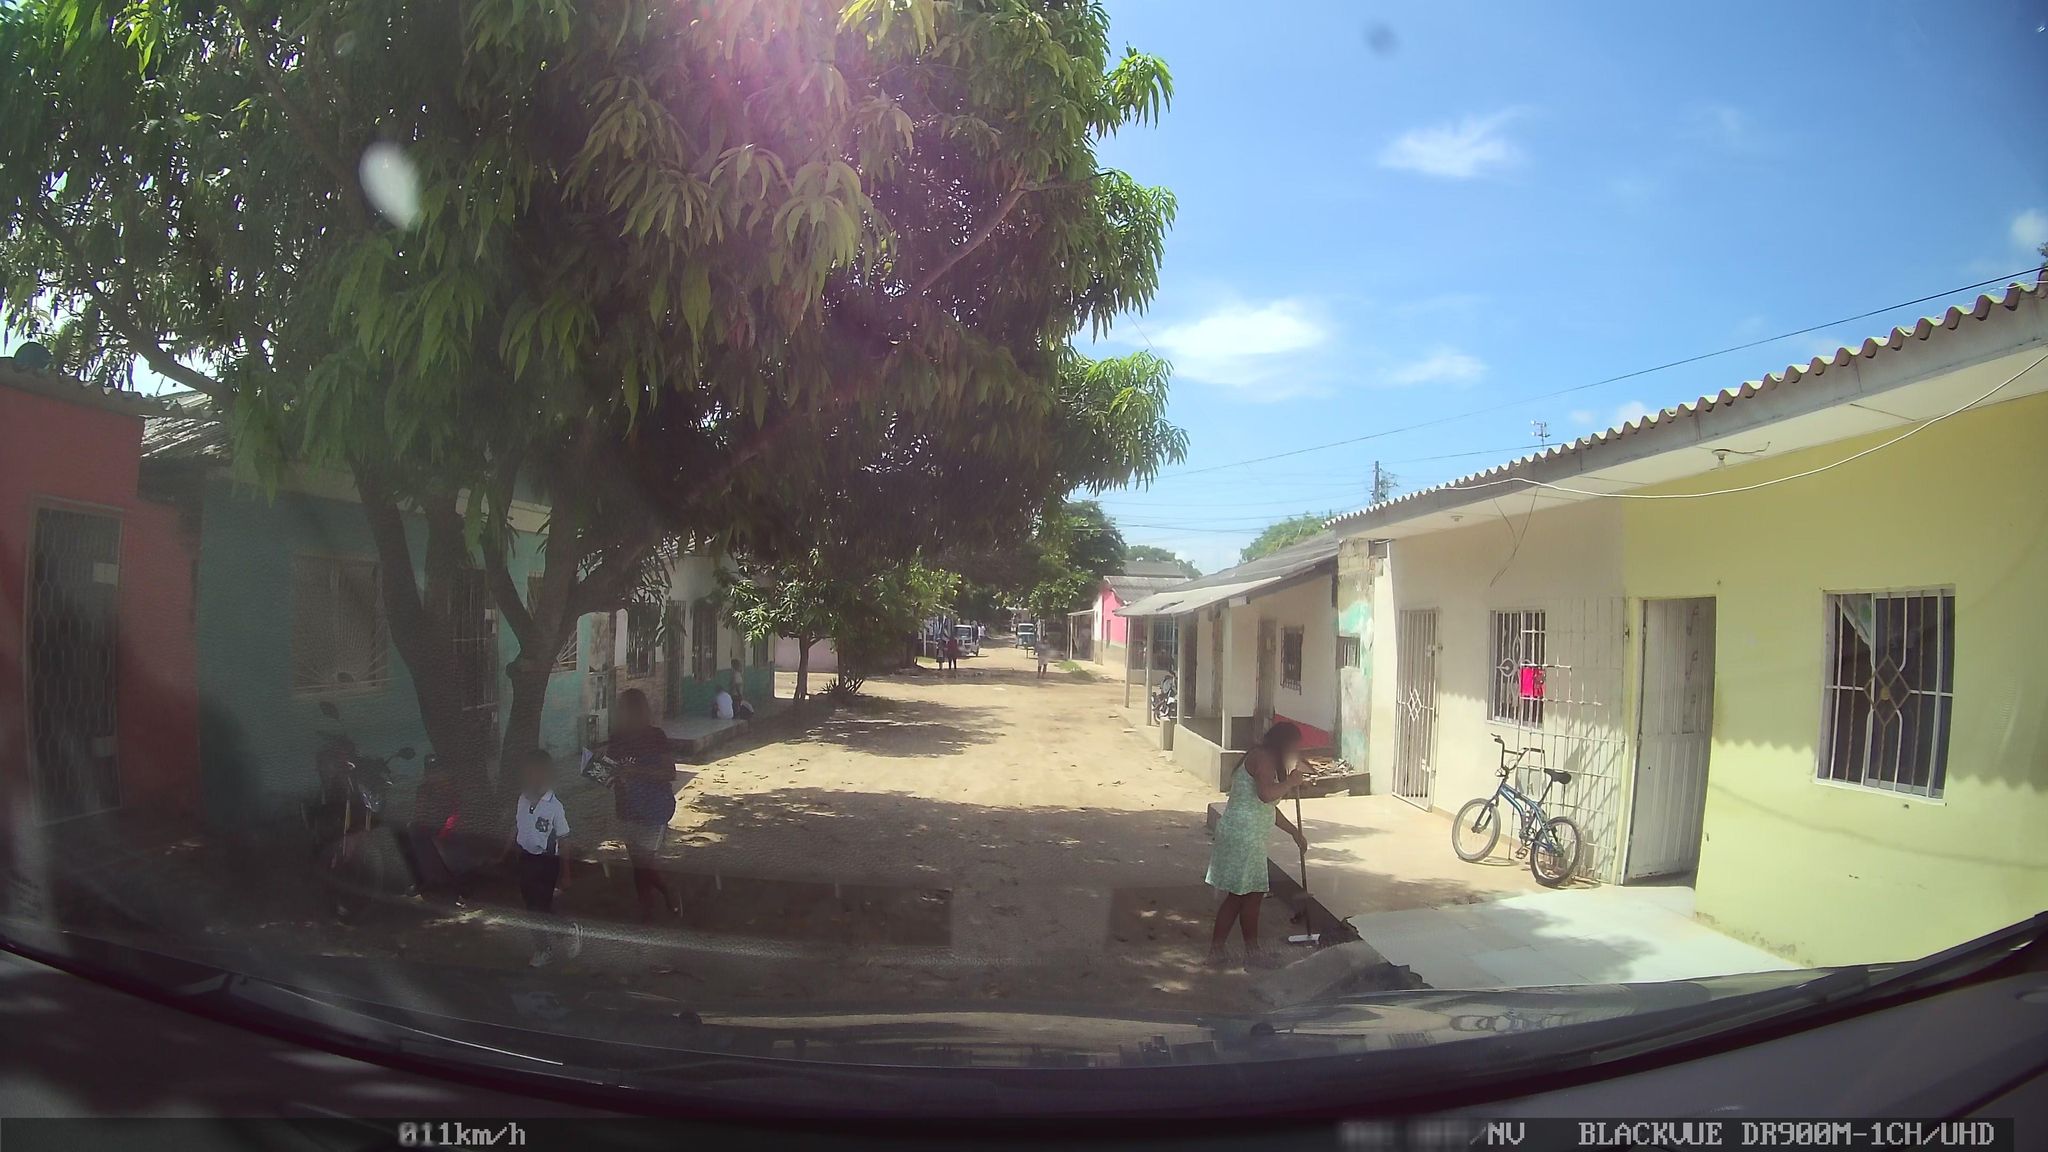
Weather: clear
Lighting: day
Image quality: good
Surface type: driving surface
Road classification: residential
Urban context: urban centre
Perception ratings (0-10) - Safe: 2.86, Lively: 6.61, Beautiful: 3.62, Boring: 3.77, Depressing: 5.11, Wealthy: 1.1